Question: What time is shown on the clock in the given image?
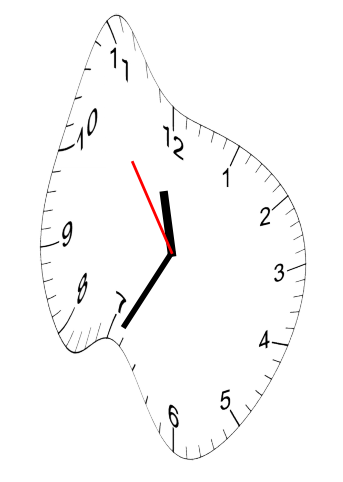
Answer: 11:34:54